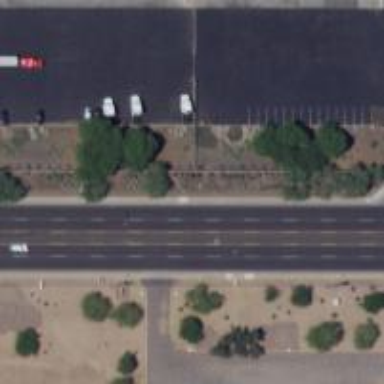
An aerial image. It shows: Secondary road with asphalt surface.